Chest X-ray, PA view. Patient: 42 years old, sex M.
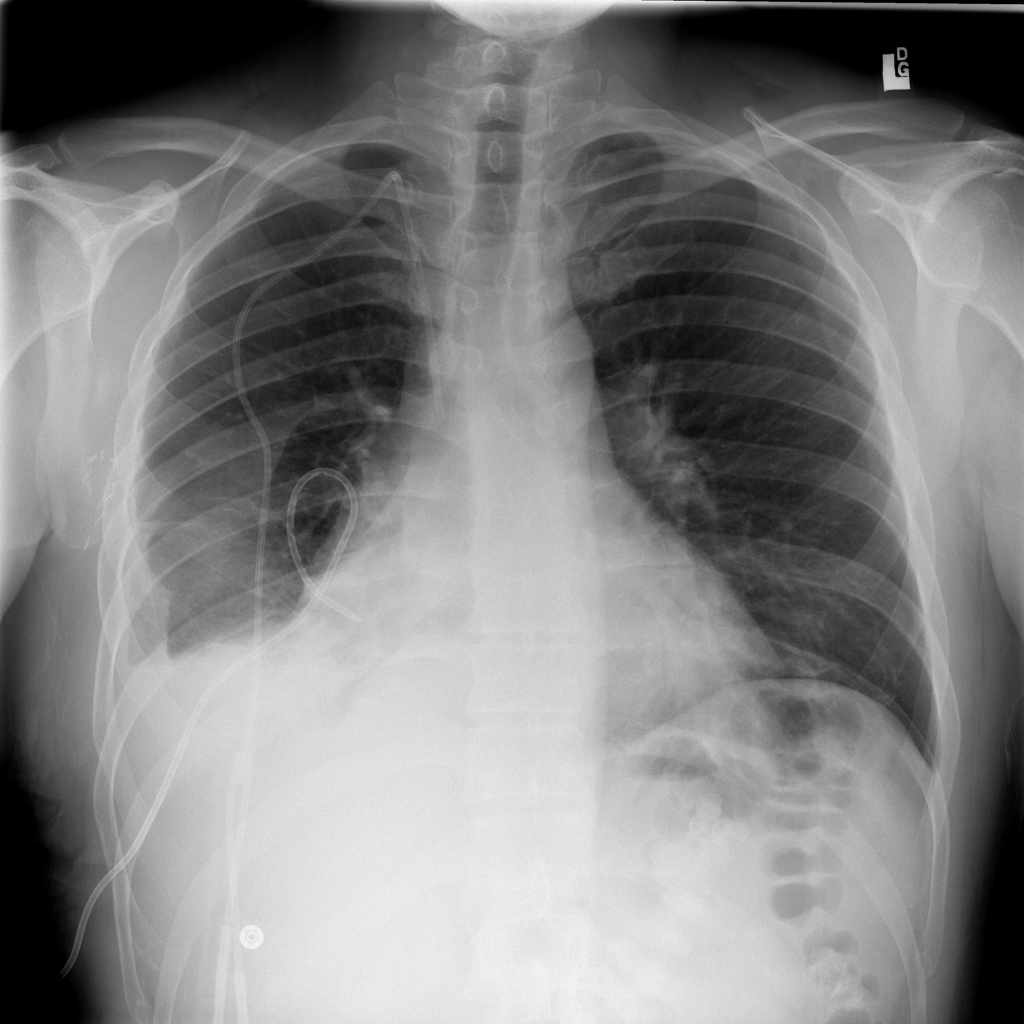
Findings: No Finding